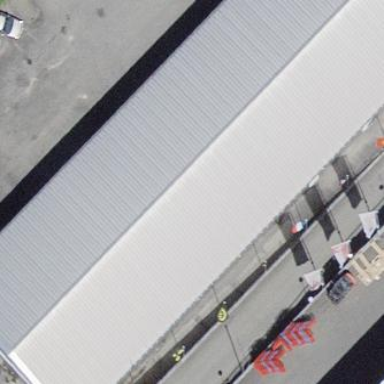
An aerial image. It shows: Industrial building with flat roof.